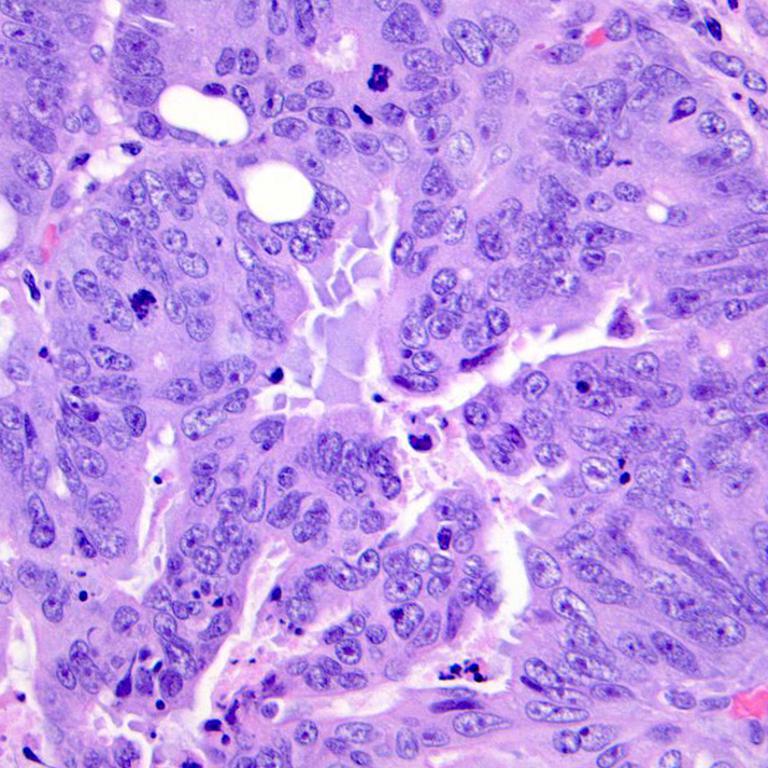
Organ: colon
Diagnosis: adenocarcinomas